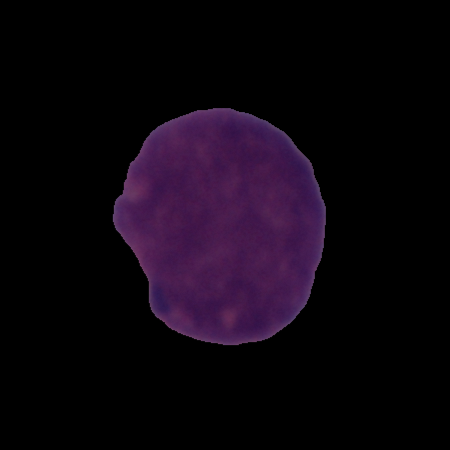
Label: cancer